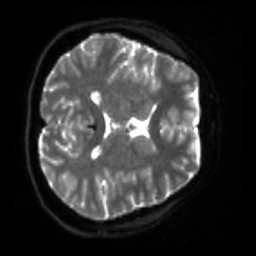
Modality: sbref
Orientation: axial
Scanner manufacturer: siemens
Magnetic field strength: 3 T
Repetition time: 4 s
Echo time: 0.0594 s